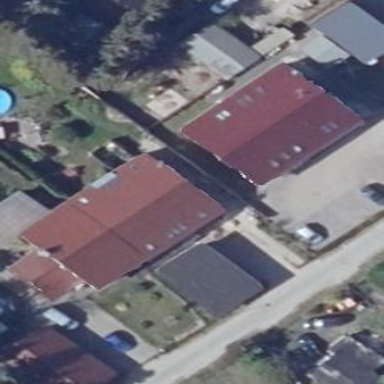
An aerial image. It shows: Building.